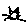
Label: cat